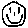
Label: smiley face